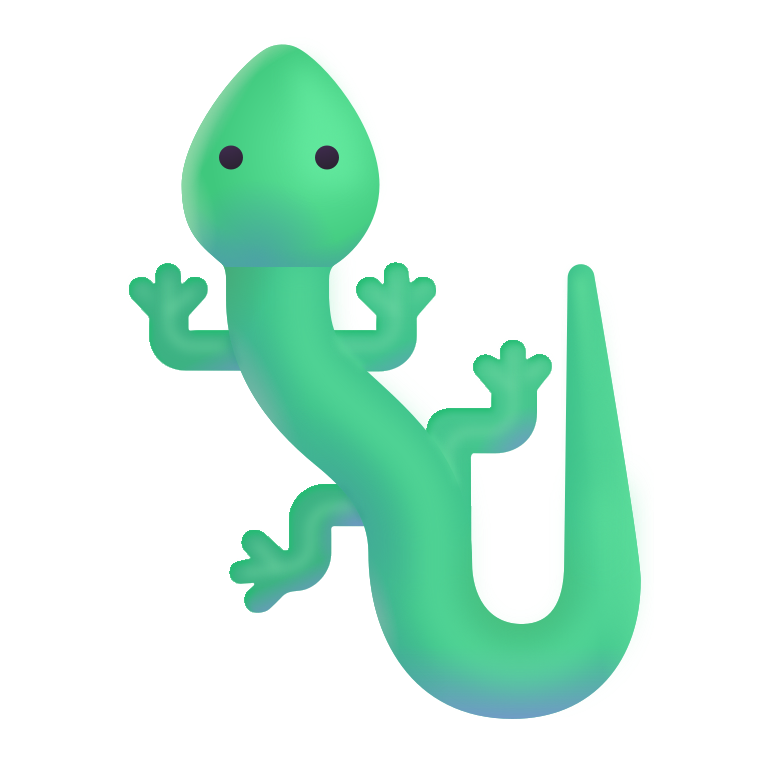
lizard color